Question: I have a menu as below:
'''
<MenuItem Margin="10" x:Name="Products" Header="Products" FontFamily="Arial" VerticalAlignment="Center">
<MenuItem x:Name="ProdCodes" Header="Product Codes" Click="ProdCodes_Click" Visibility="Collapsed" />
<MenuItem x:Name="Formulations" Header="Formulation" Click="Formulation_Click" Visibility="Collapsed" />
<MenuItem x:Name="ProdGroupText" Header="Group Text" Click="ProdGroupText_Click" Visibility="Collapsed" />
</MenuItem>
'''
At runtime, I check(in database) whether to display the submenu and display it accordingly. But there are times, where I have to hide all the submenus. In that case, I need to hide the menu(Products) as a whole. Is there a way to accomplish this?
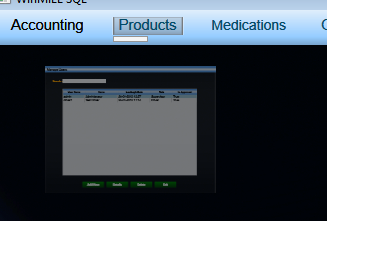
Answer: Bind the Visibility property of your parent-menu using a converter. Inside the converter, check if all its sub-menu items are collapsed or not. Depending on that outcome, return "Collapsed" or "Visible".
In case you have not encountered converters yet, here is a tutorial on how to create one.
<URL>